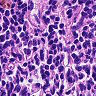
Metastatic tissue present: no